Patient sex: F
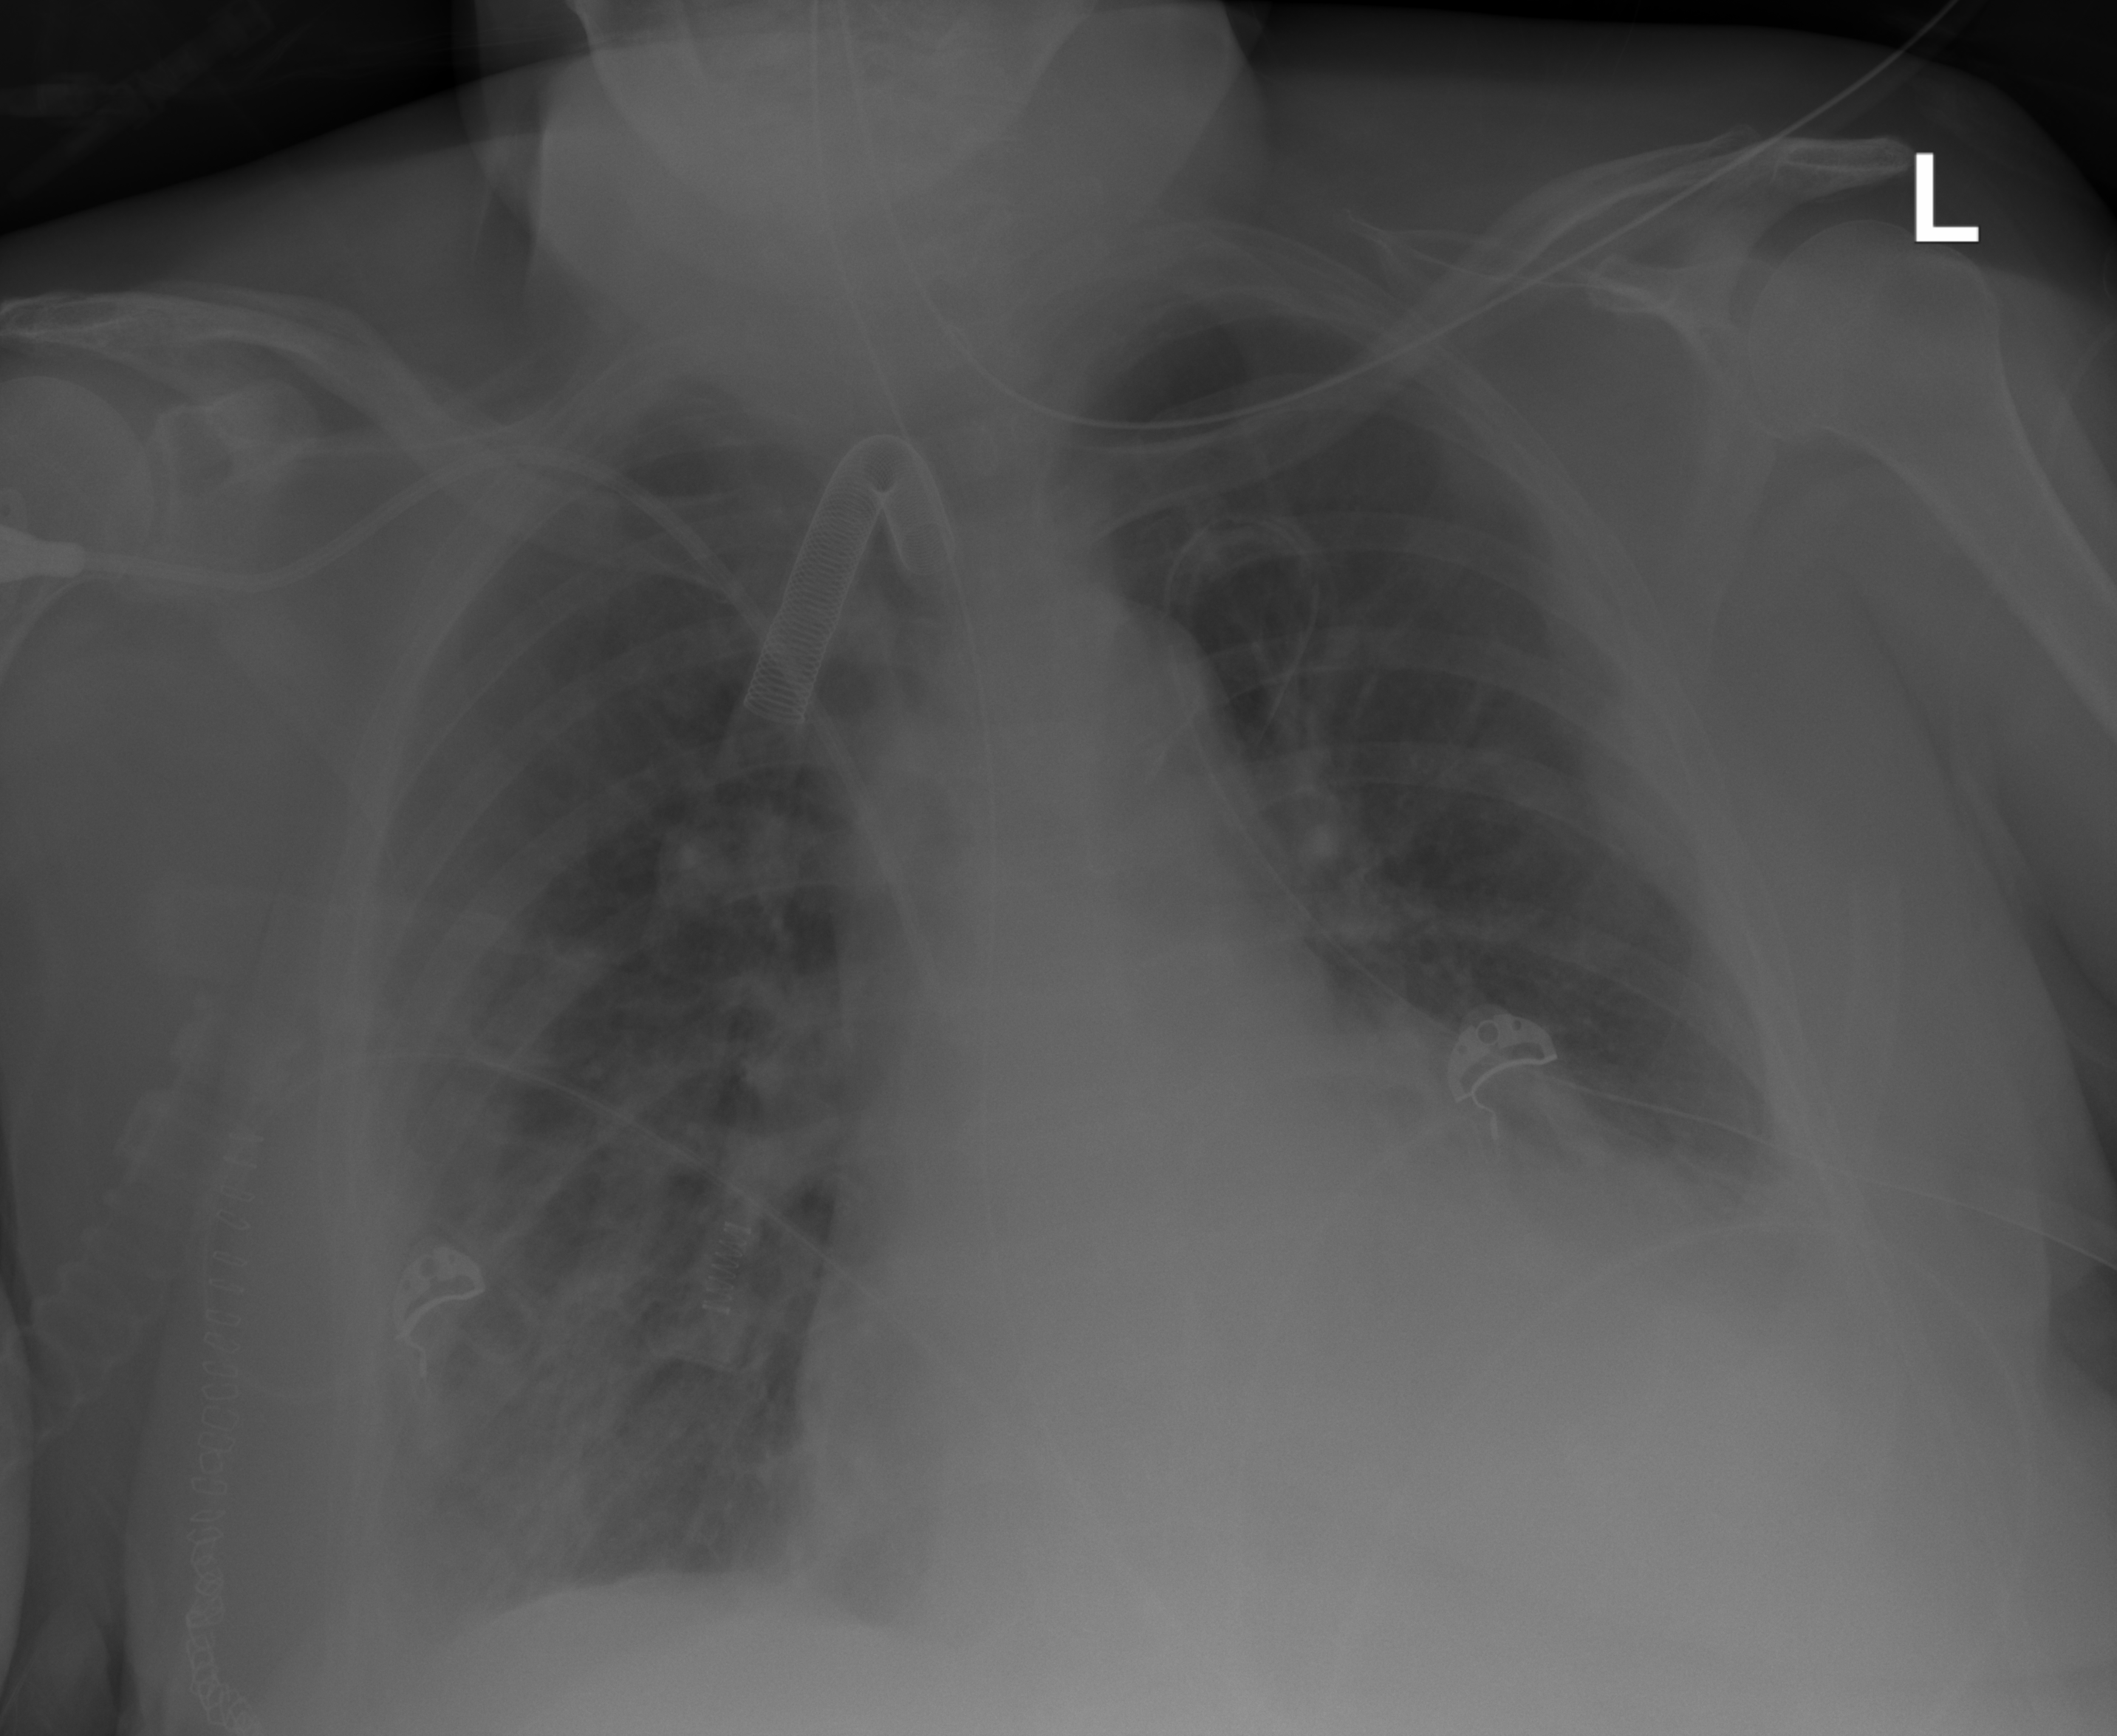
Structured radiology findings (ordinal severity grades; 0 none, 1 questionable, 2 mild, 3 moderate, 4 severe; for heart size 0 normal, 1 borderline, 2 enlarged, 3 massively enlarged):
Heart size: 2
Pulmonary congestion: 3
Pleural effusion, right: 2
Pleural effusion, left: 2
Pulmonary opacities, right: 0
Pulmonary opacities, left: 0
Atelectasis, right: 2
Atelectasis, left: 2